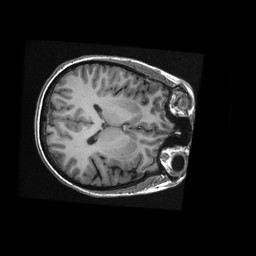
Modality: T1w
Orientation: axial
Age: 34
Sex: female
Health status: healthy
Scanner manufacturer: ge
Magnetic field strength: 3 T
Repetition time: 0.00842 s
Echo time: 0.00308 s